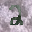
Label: 2